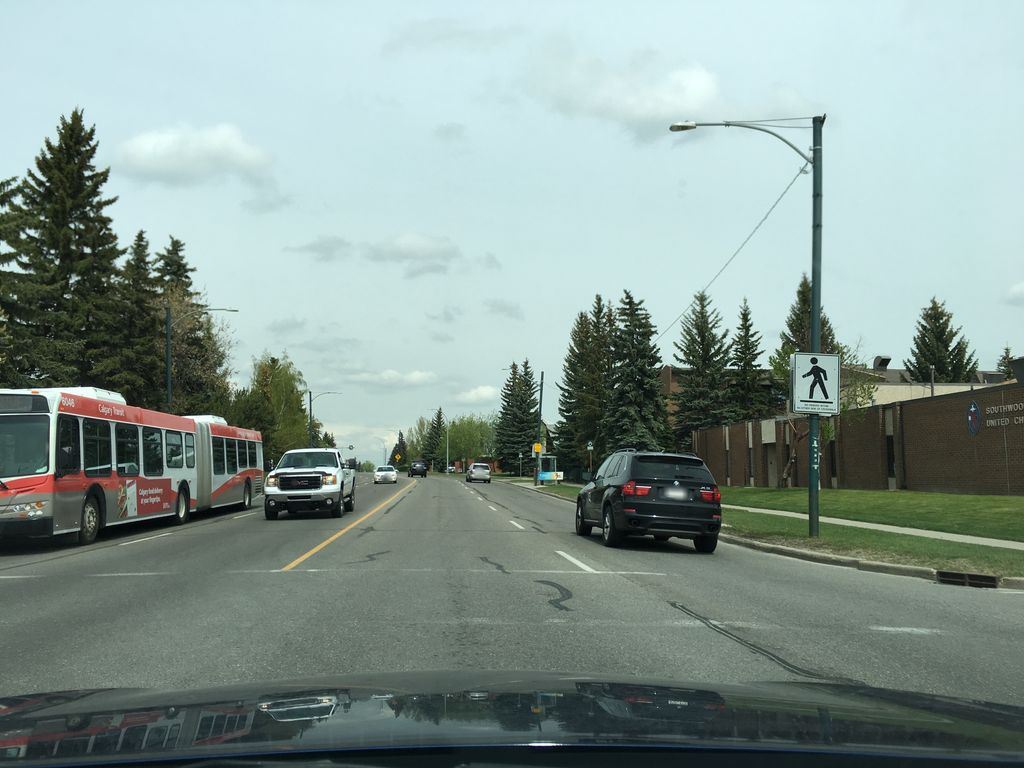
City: calgary